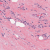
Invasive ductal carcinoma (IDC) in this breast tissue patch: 1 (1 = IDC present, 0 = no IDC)